Question: I have another 'UIView' under the navigation bar like this.

I want the slight blur of the navigation bar for that 'UIView' too. Currently I have its alpha value reduced but it doesn't give the desired effect as you can see.
How can I get the frosty look of the navigation bar for the 'UIView' as well? I'm on iOS 7.1.
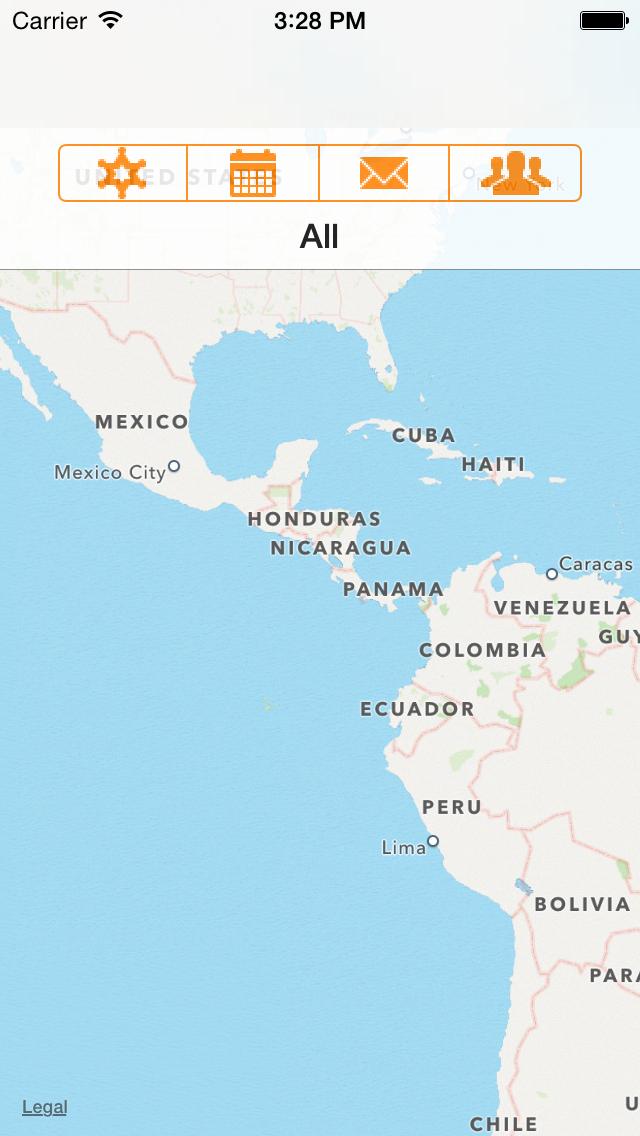
Answer: Don't use a 'UIView' - you will never achieve a consistent result with the navigation bar.
Use a 'UIToolbar' and place it below the navigation bar. Set the delegate of the toolbar to your view controller and implement 'positionForBar:' to return 'UIBarPositionTop' or 'UIBarPositionTopAttached'. You can then add all the subviews you have in your view to the toolbar.